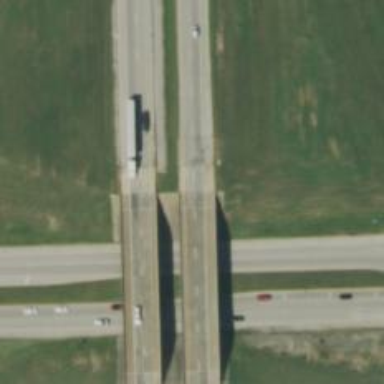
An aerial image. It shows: Bridge on trunk expressway.